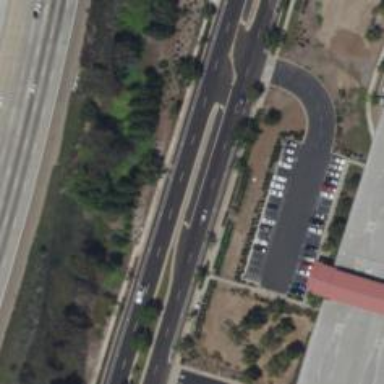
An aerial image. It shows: Tertiary link road with asphalt surface.